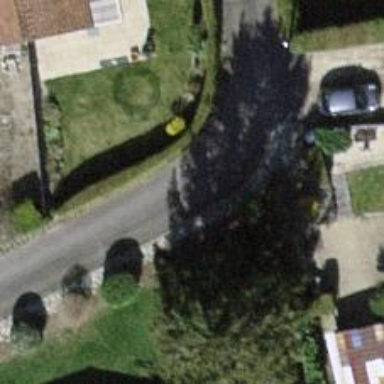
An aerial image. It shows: Residential road with asphalt surface and no sidewalk.